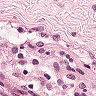
Metastatic tissue present: no